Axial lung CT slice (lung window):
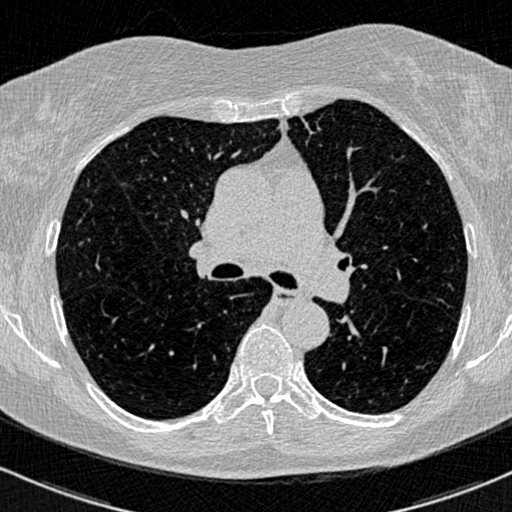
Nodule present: no